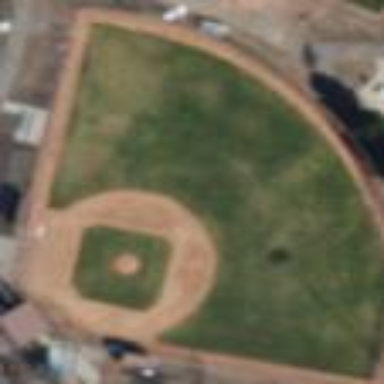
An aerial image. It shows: Baseball pitch for leisure land.